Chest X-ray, AP view. Patient: 46 years old, sex M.
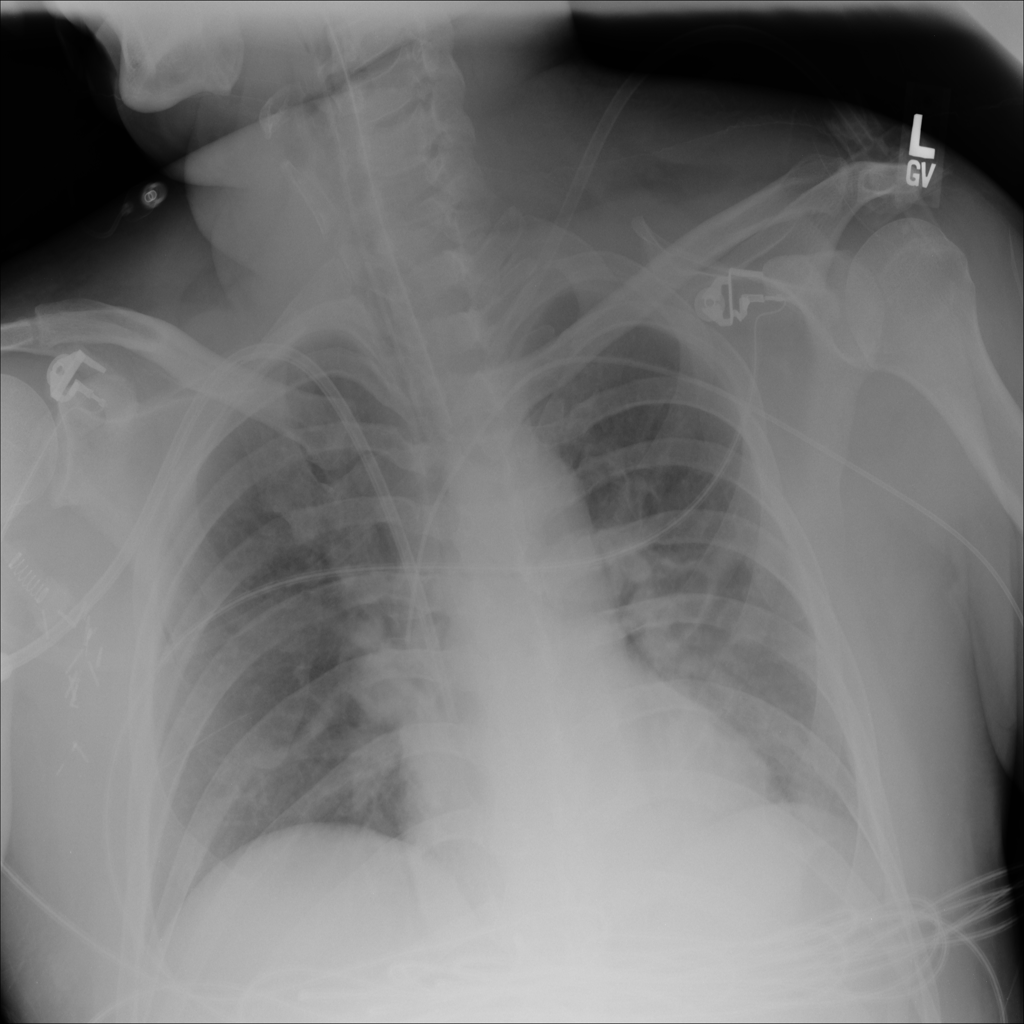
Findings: No Finding